Interaction volume radius: 10 \u00c5
Interaction volume height: 25 \u00c5
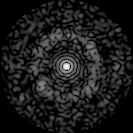
Disorder parameter: 0.7927